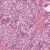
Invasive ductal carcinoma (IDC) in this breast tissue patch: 0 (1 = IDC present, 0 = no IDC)